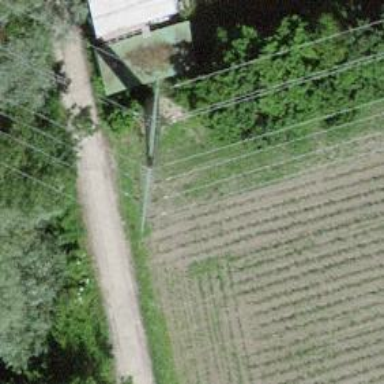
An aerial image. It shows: Power line in the image.